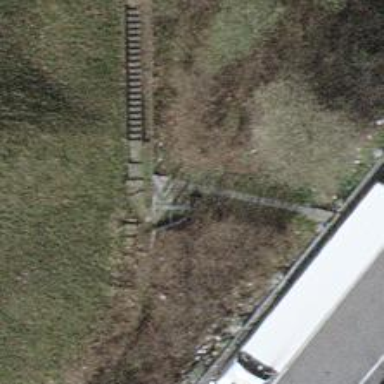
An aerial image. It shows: Set of concrete steps.